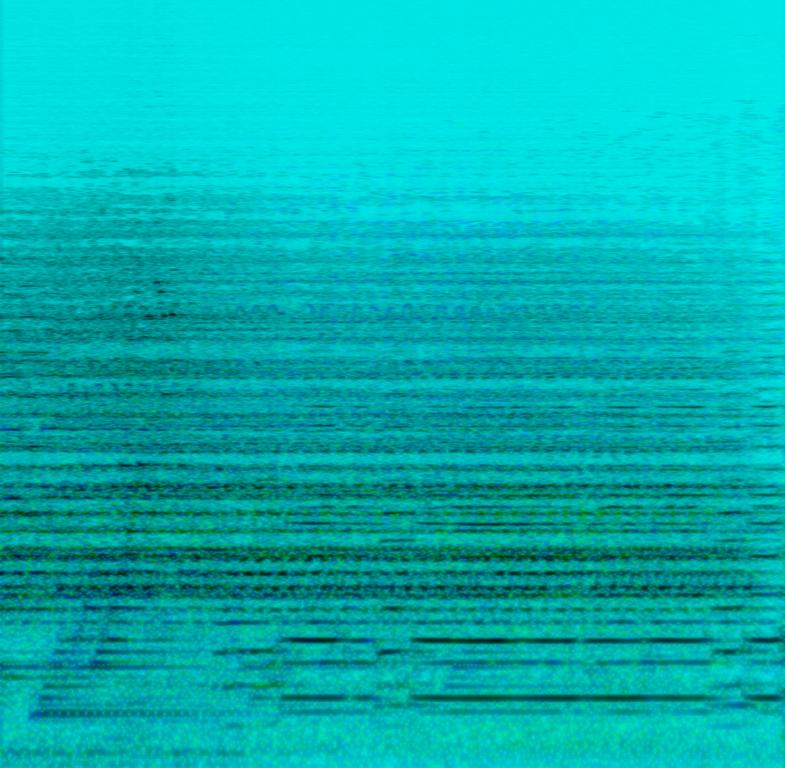
This music clip is an  Orchestral piece. There is a trumpet playing a lively solo to the accompaniment of an animated, vigorous Violin symphony and a church bell at the end. The music is lively, spirited, vivacious, happy and cheerful with the violins, cello and viola adding a happy, cheerful vibe to this Classical Instrumental.